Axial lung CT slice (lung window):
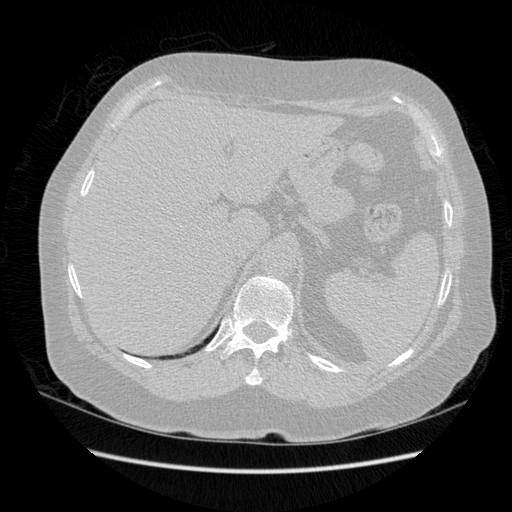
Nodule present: no